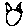
Label: cat